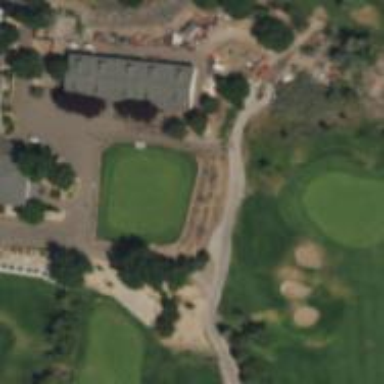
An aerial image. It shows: Service road used as golf cart path.